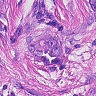
Metastatic tissue present: yes